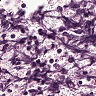
Metastatic tissue present: no